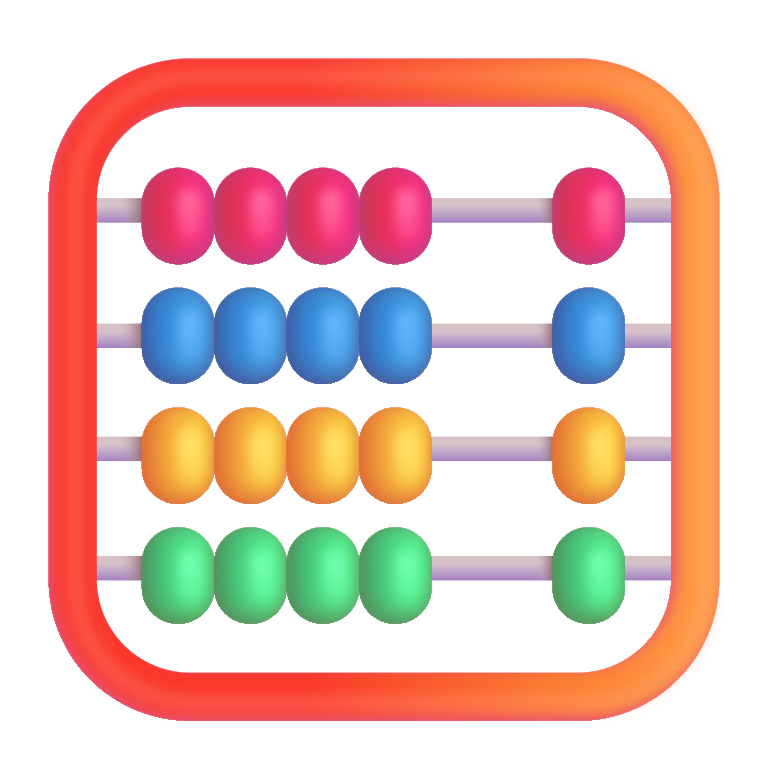
abacus color